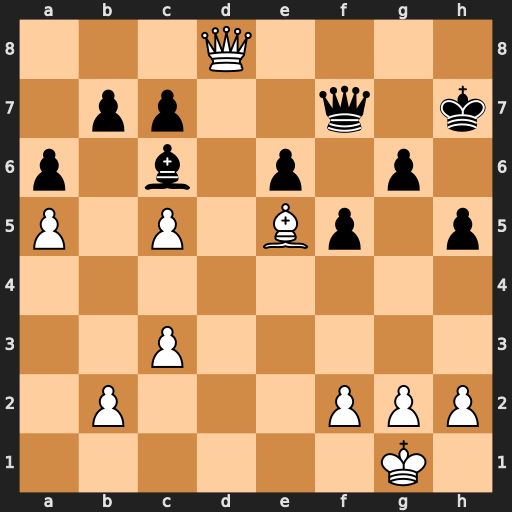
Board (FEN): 3Q4/1pp2q1k/p1b1p1p1/P1P1Bp1p/8/2P5/1P3PPP/6K1
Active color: w
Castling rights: -
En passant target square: -
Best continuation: Qh8#